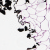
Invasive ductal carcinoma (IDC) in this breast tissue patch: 0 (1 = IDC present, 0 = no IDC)